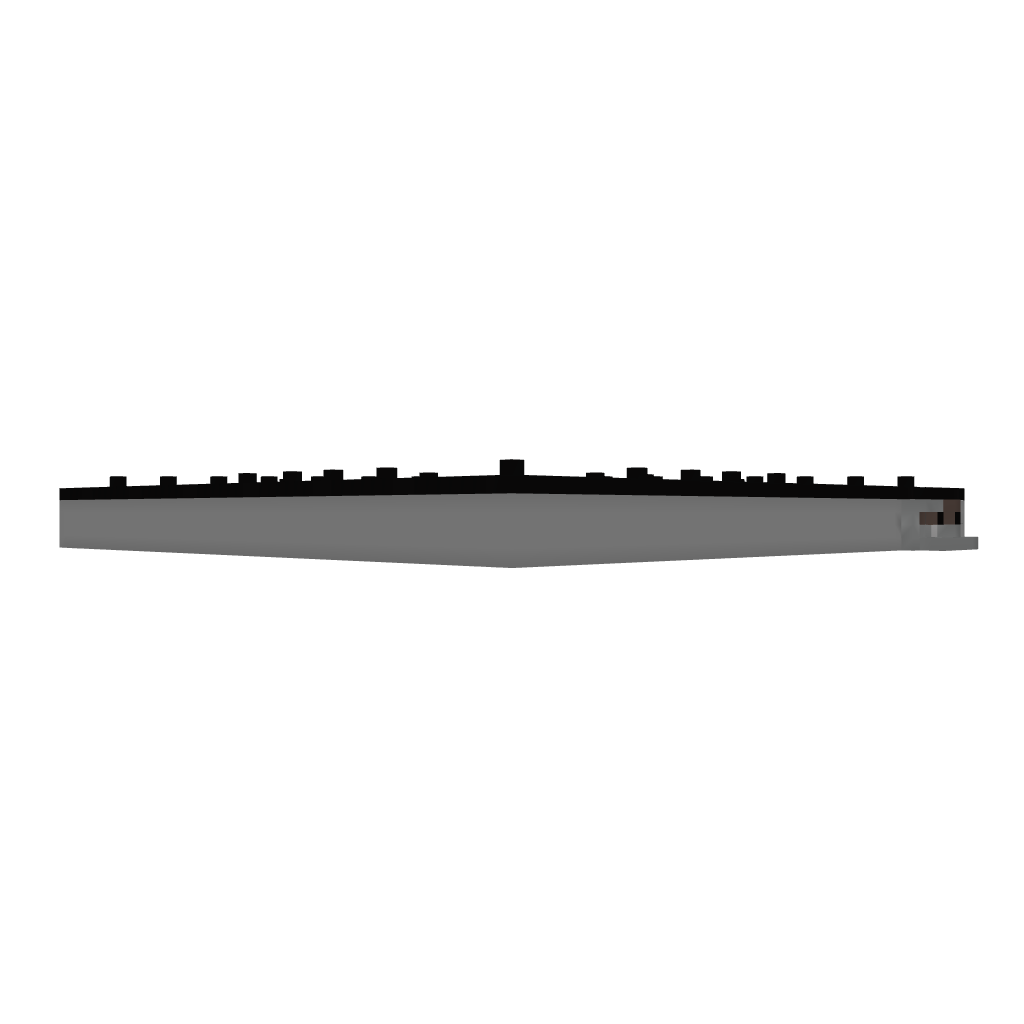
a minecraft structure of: SE fireworks V-2 [323_clock]